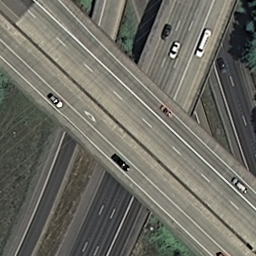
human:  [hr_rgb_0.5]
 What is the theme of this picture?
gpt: overpass

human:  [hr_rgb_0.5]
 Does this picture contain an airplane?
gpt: no

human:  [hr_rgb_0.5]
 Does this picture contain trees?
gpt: yes

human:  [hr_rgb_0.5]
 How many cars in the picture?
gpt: nine

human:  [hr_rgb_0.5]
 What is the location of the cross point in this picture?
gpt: center